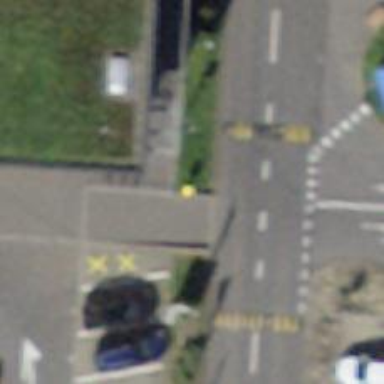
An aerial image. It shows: Post box is visible.